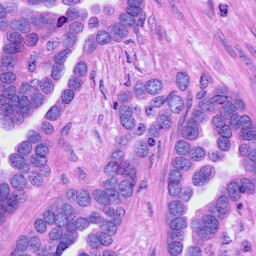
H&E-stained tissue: Ovarian